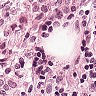
Metastatic tissue present: no